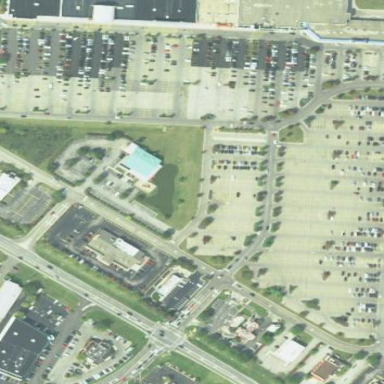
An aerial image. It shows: Retail area.